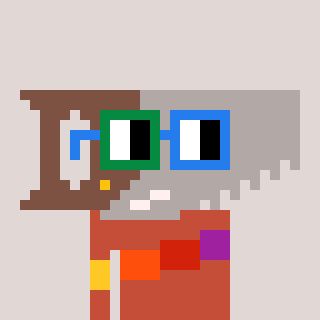
a pixel art character with square green and blue glasses, a saw-shaped head and a rust-colored body on a warm background